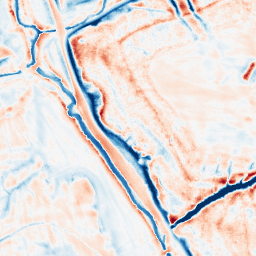
Category: edge_preserving
Decomposition family: bilateral
Decomposition parameters: d: 21
sigma_color: 75
sigma_space: 150
Upsampling method: regularized
Upsampling parameters: scale: 4
lambda_reg: 0.001
Upsampling scale: 4